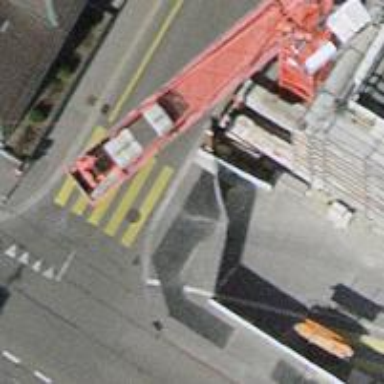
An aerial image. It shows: Kerb barrier.